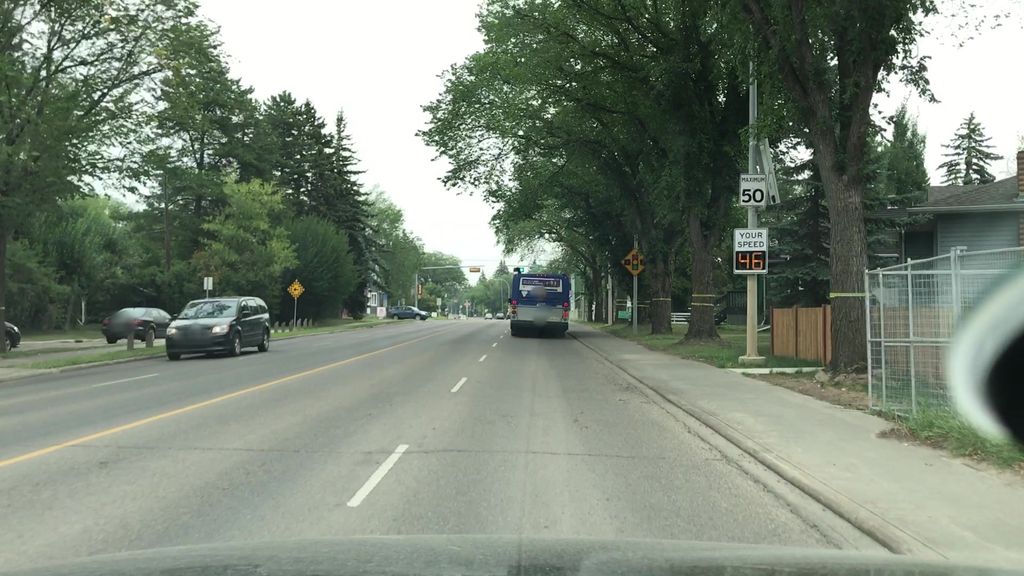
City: edmonton